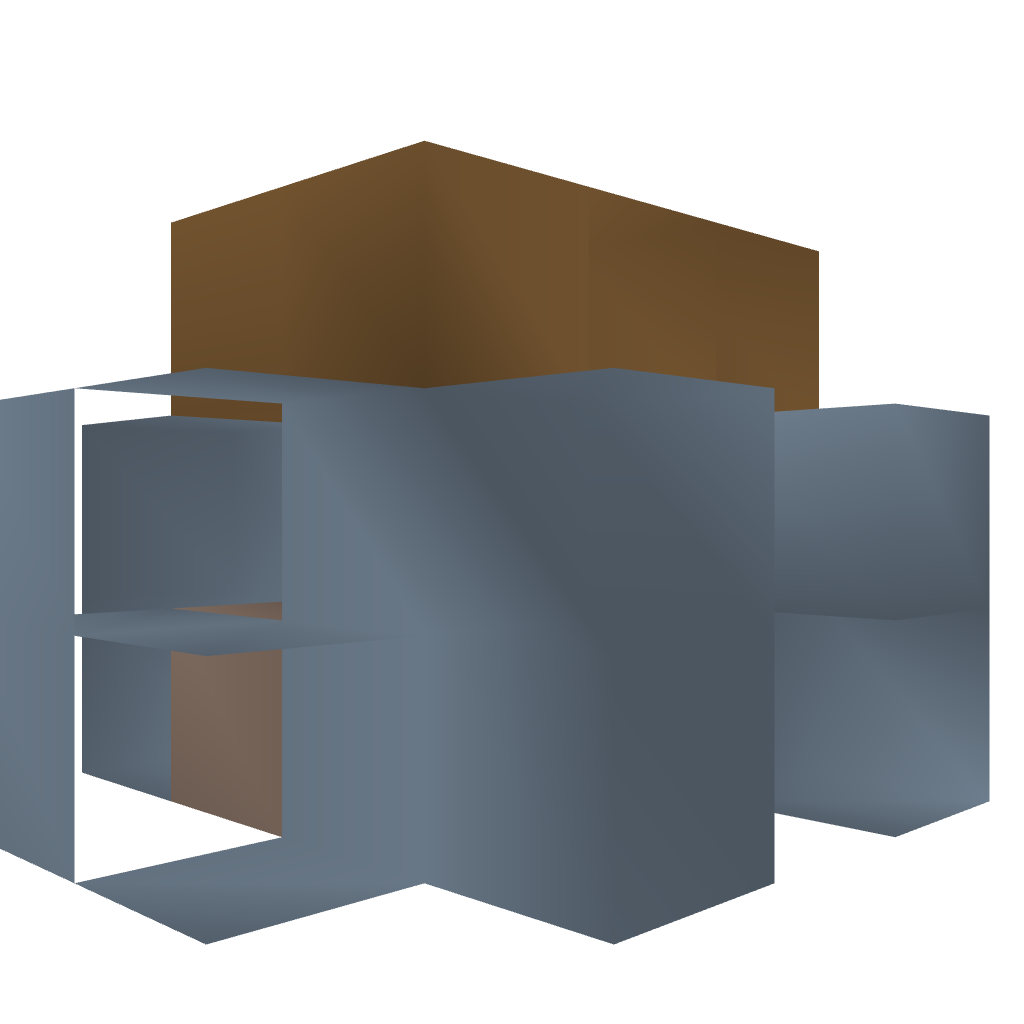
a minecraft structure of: Micro Hut